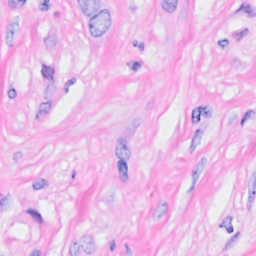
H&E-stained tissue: Breast